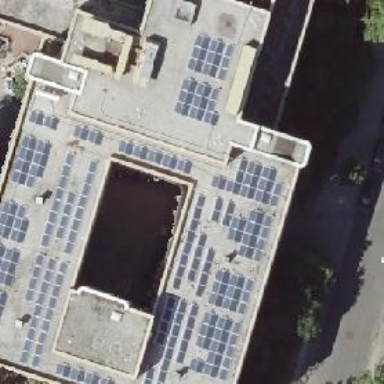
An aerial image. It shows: Solar power generator utilizing photovoltaic technology with solar photovoltaic panels.